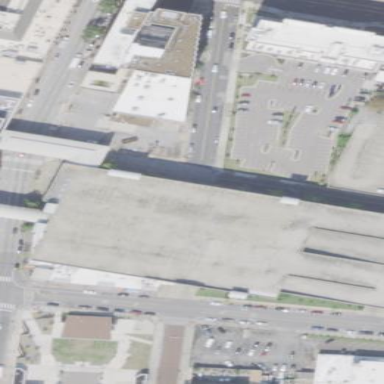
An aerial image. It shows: Multi-storey garage used for parking.